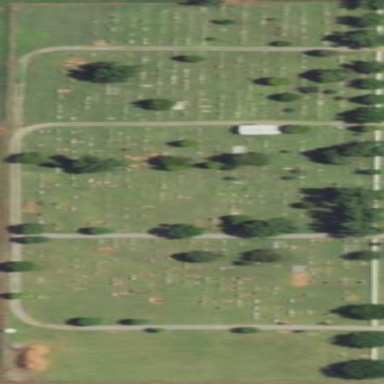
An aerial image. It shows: Cemetery.